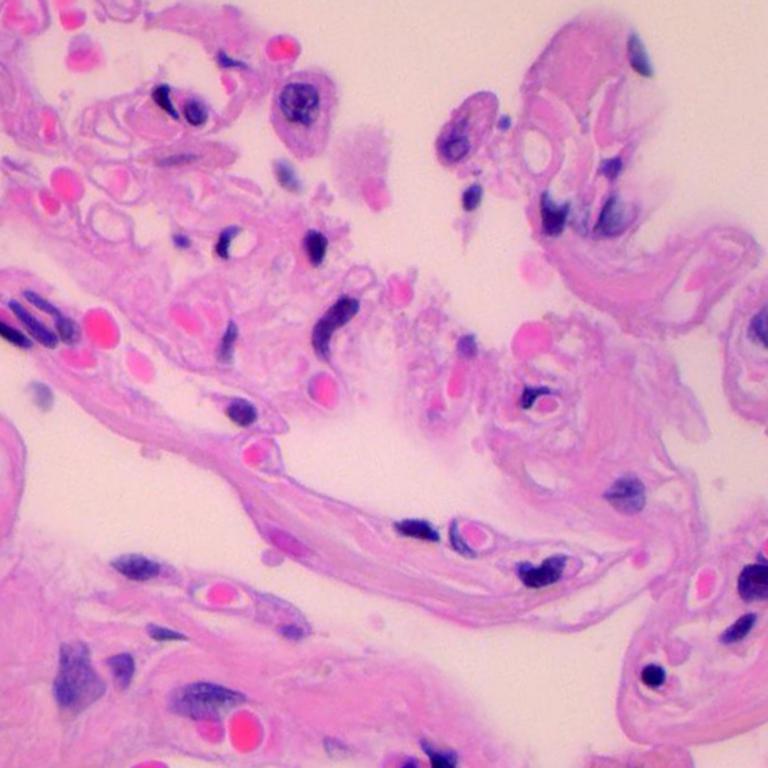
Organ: lung
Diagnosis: benign